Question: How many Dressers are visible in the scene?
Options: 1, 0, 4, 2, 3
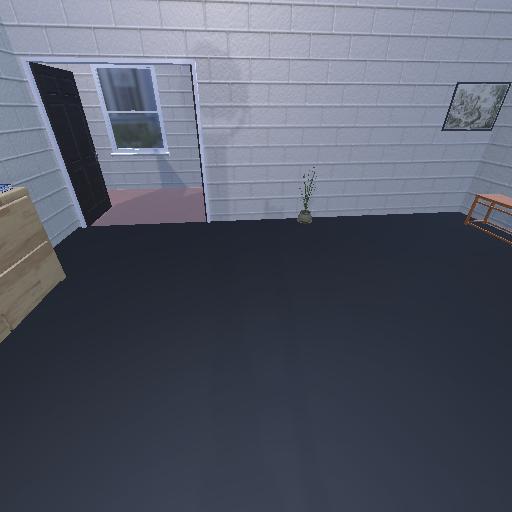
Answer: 1